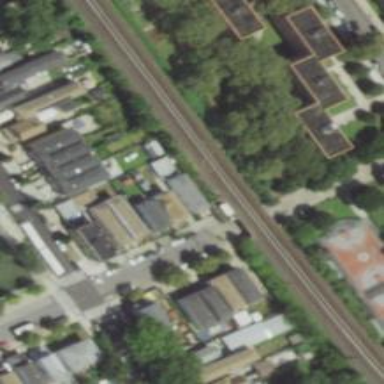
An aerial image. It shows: Bridge over electrified railway tracks.